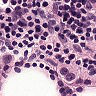
Metastatic tissue present: yes